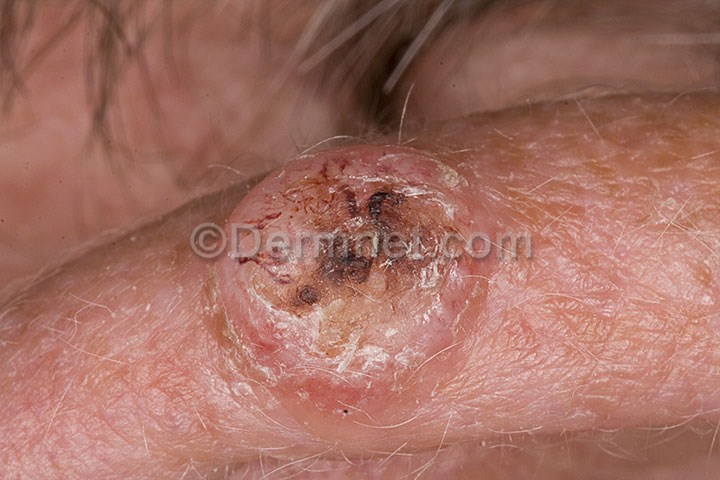
Disease: Seborrheic Keratoses and other Benign Tumors